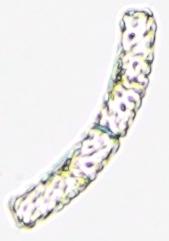
Label: Cerataulina_Guinardia_Dactyliosen